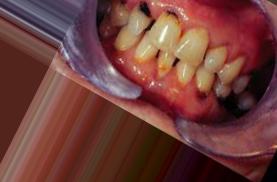
Condition: Caries